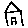
Label: house